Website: apple
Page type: account-selection
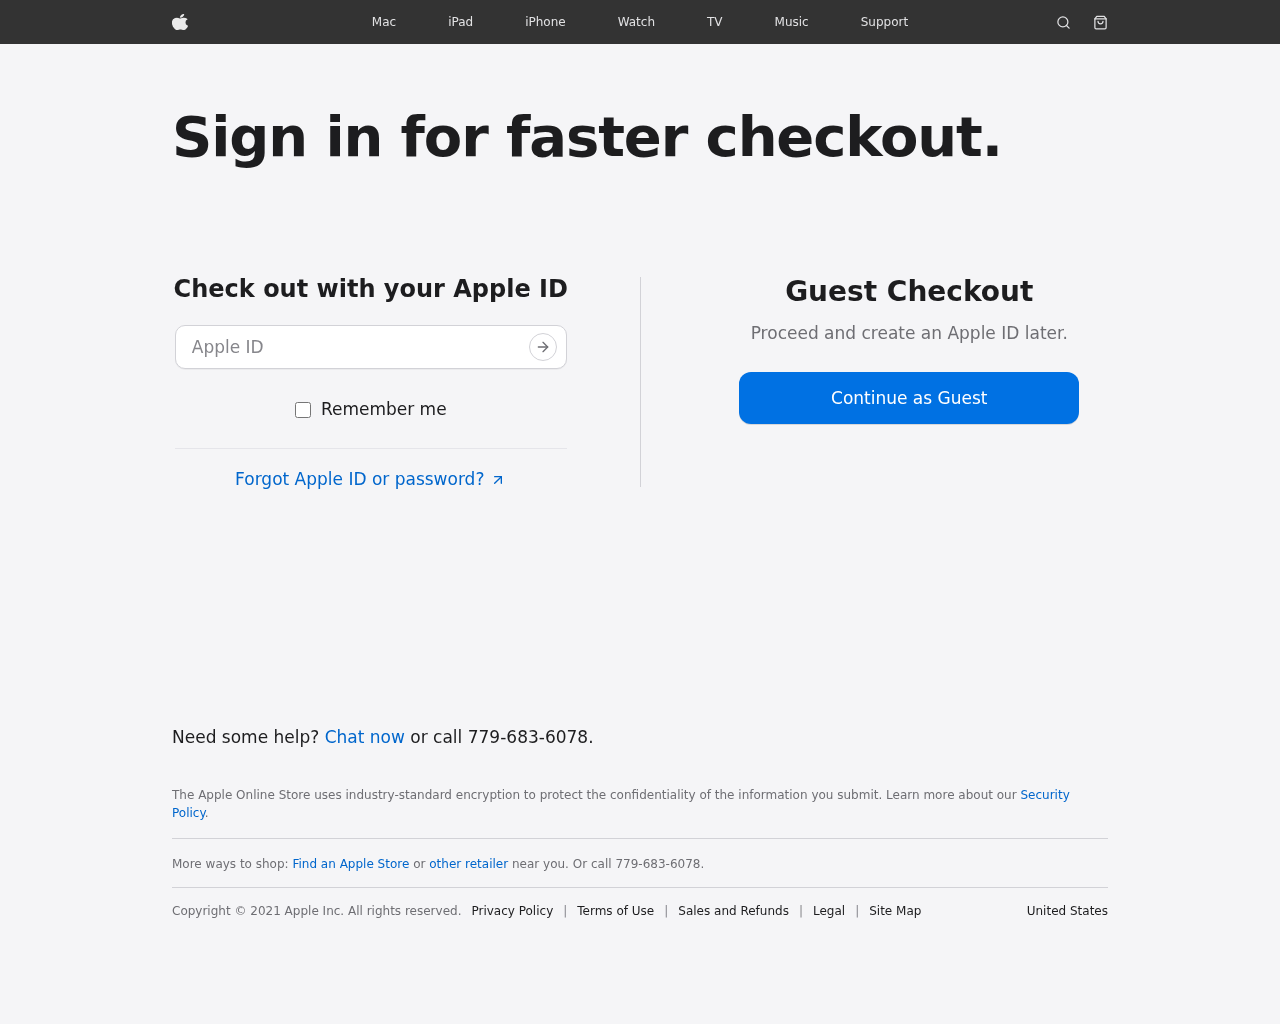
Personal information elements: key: PII_LOGIN_USERNAME
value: kelly4686